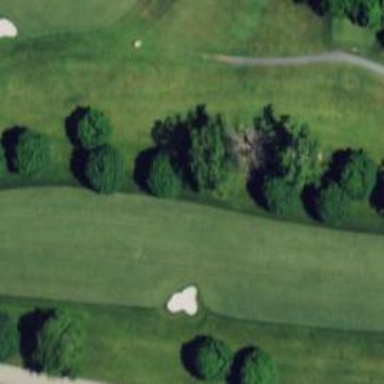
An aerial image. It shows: Golf fairway surrounded by grass.